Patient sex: M
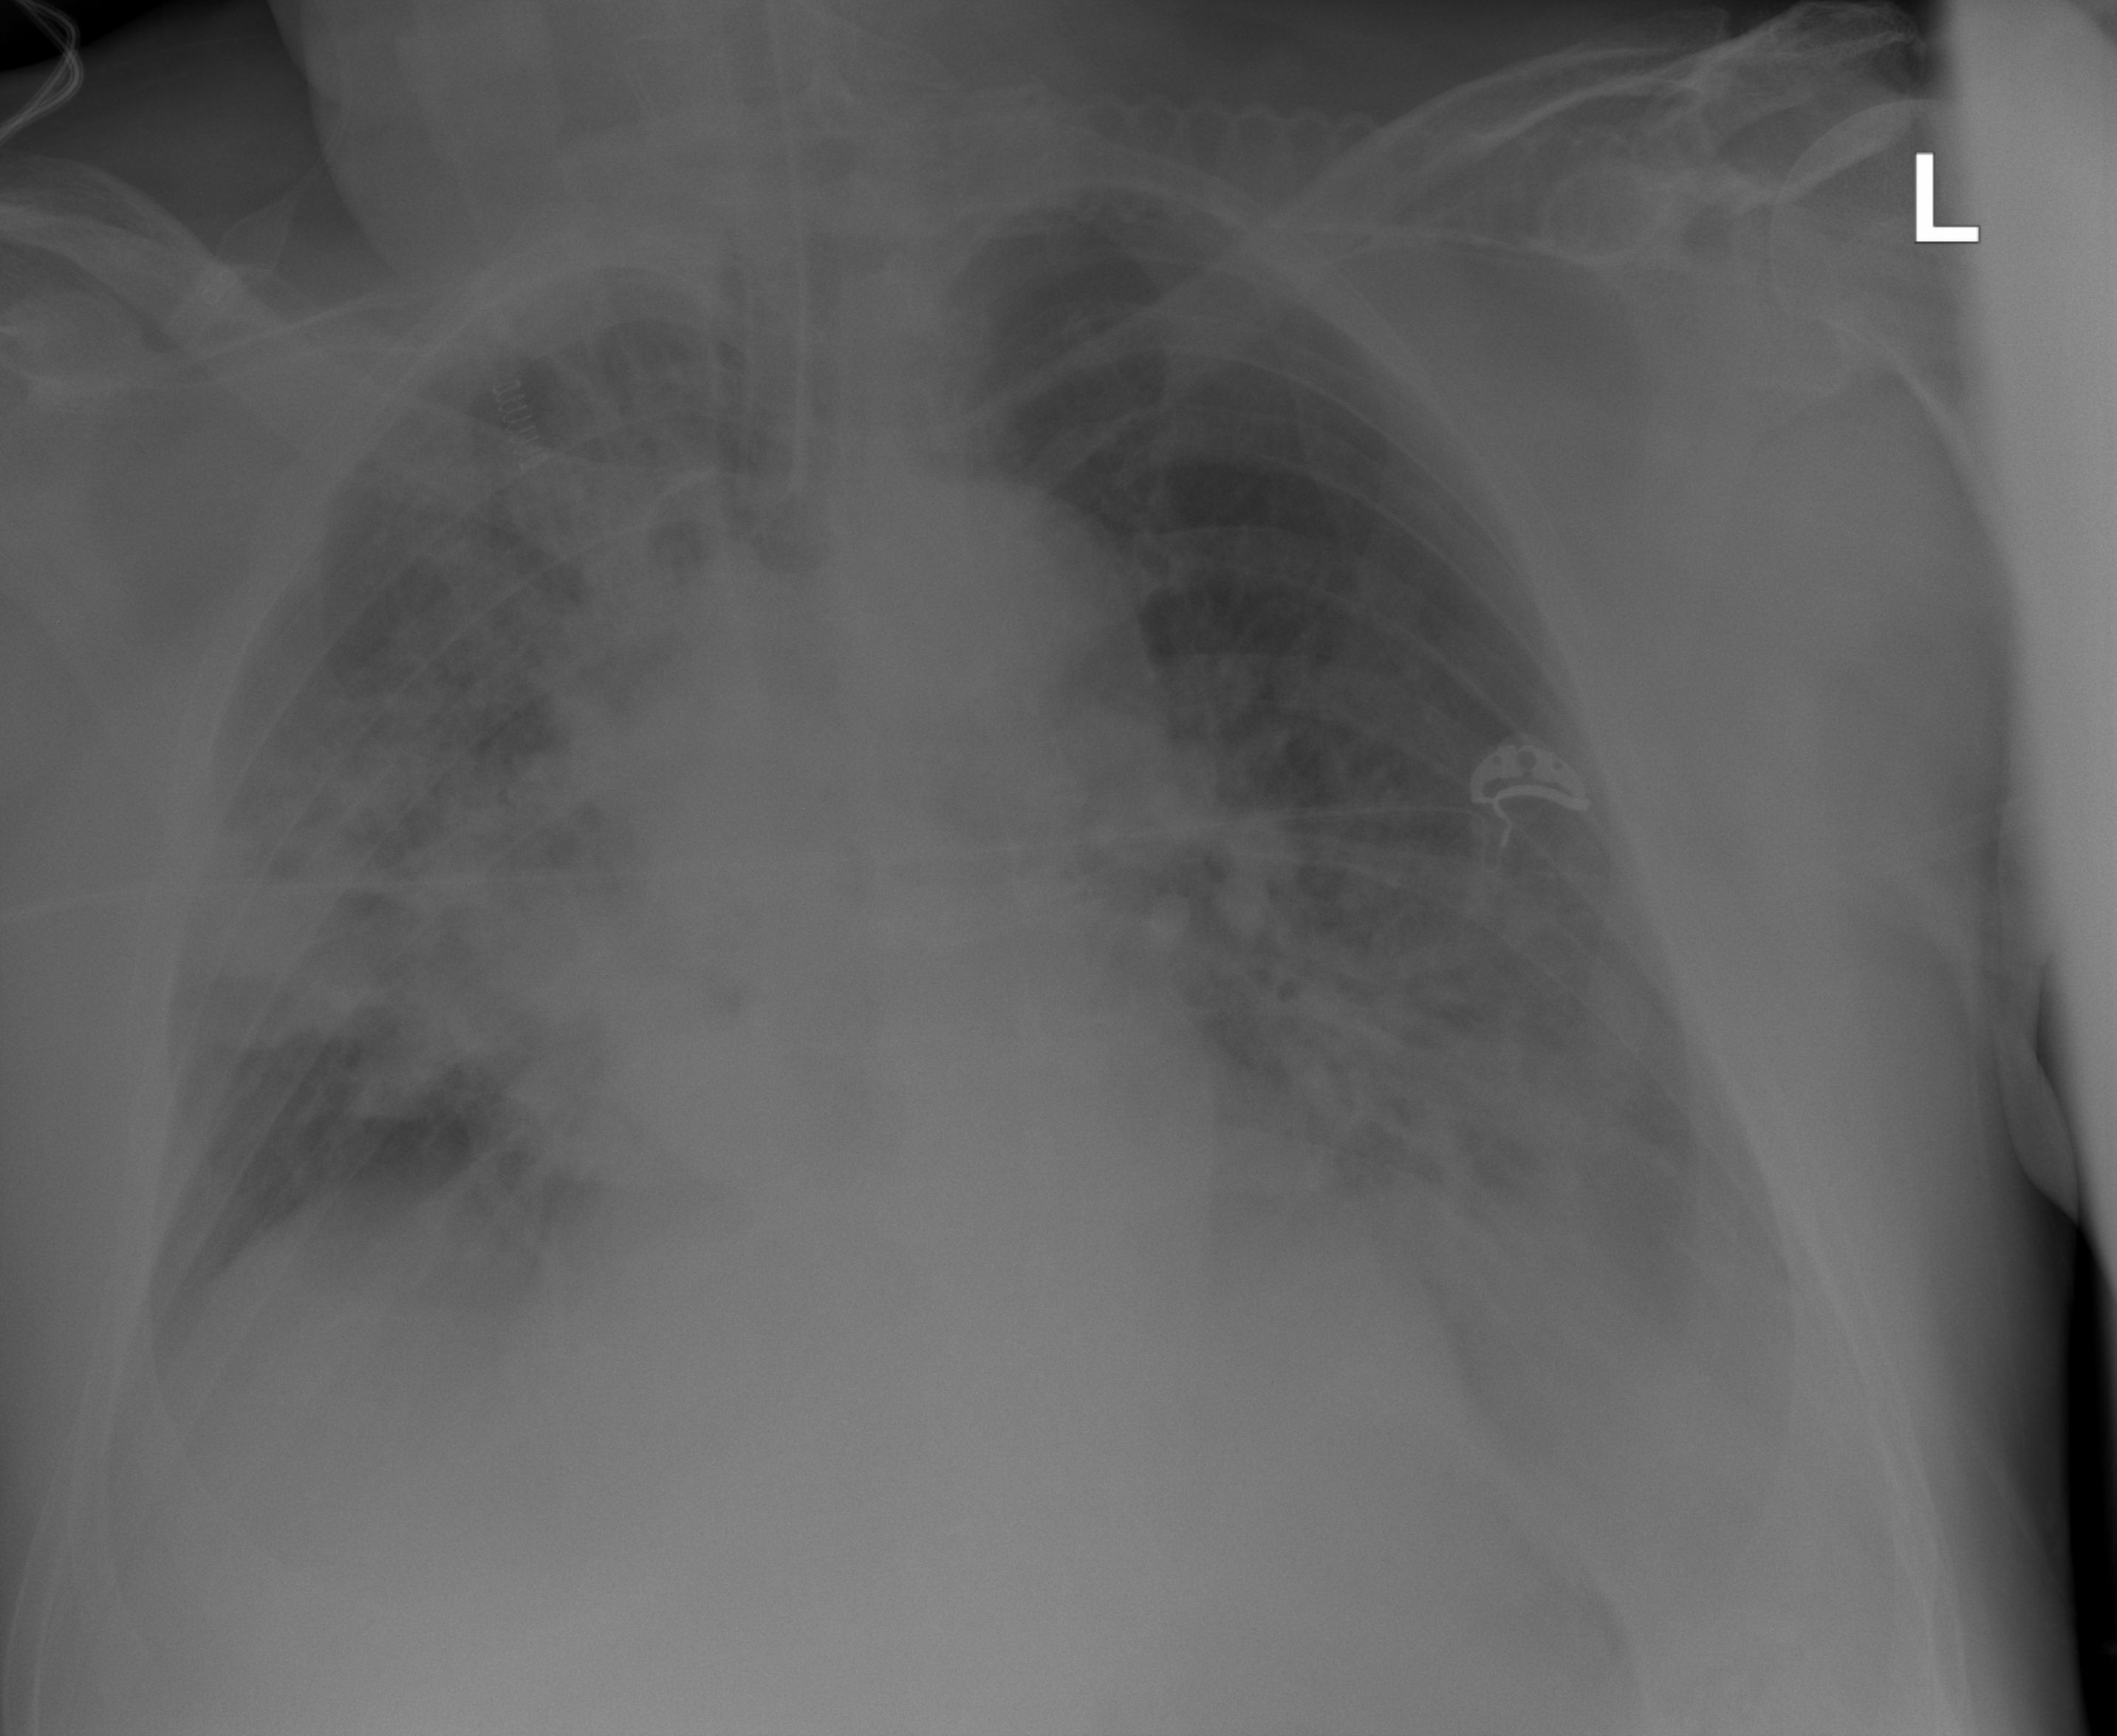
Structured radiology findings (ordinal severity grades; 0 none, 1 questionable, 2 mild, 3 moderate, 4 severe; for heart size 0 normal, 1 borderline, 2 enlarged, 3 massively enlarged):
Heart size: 0
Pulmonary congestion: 2
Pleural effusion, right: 0
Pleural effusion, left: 1
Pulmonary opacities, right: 3
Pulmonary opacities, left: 3
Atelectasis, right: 3
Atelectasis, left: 3